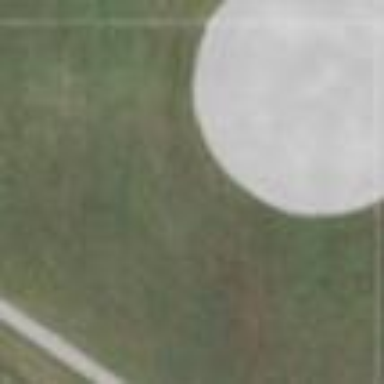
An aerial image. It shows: Baseball pitch for leisure land.